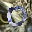
Label: 0